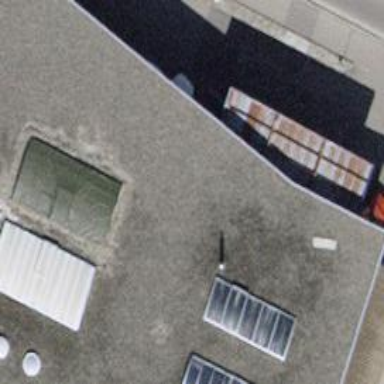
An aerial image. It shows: Car shop.